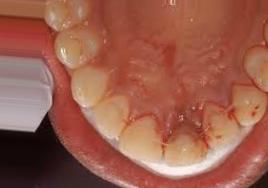
Condition: Tooth Discoloration